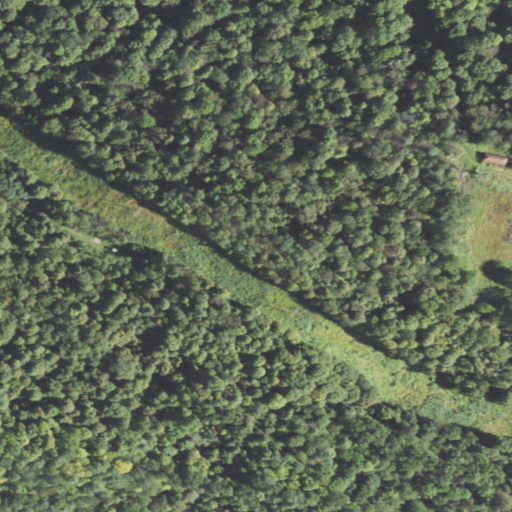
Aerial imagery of mountain in Pennsylvania named Locust Knob containing deciduous forest, open development, mixed forest, and barren land